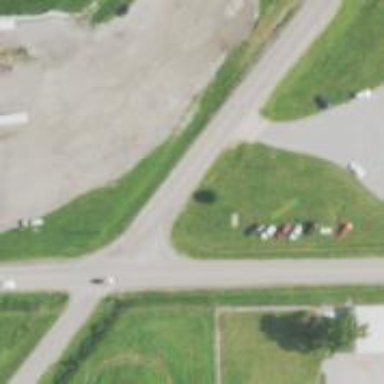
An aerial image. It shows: Secondary road around roundabout.